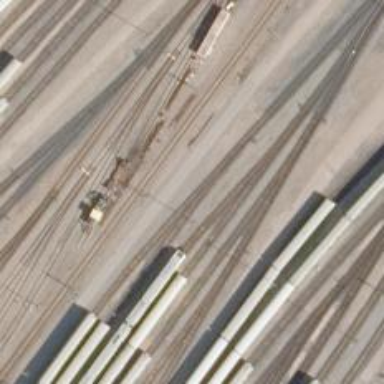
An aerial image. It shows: Railway yard in service.